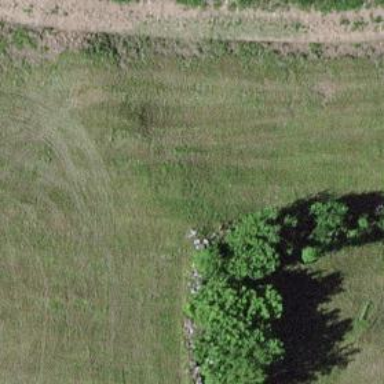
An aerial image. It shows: Wall made of dry stone.